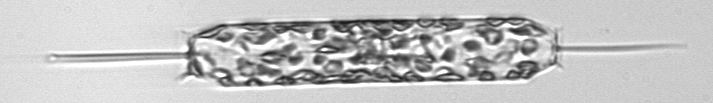
Label: Ditylum_brightwellii